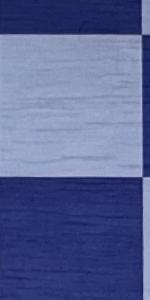
Label: Empty